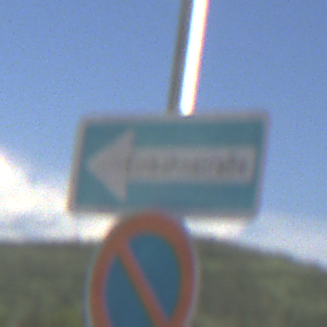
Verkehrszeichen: EinbahnstrasseLinksweisend
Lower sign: EingeschraenktesHalteverbot
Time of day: MorningAfternoon
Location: Outdoor (RoadRail)
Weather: PartlyCloudy
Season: NotSpecified
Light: Natural